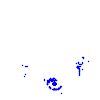
Particle: pion